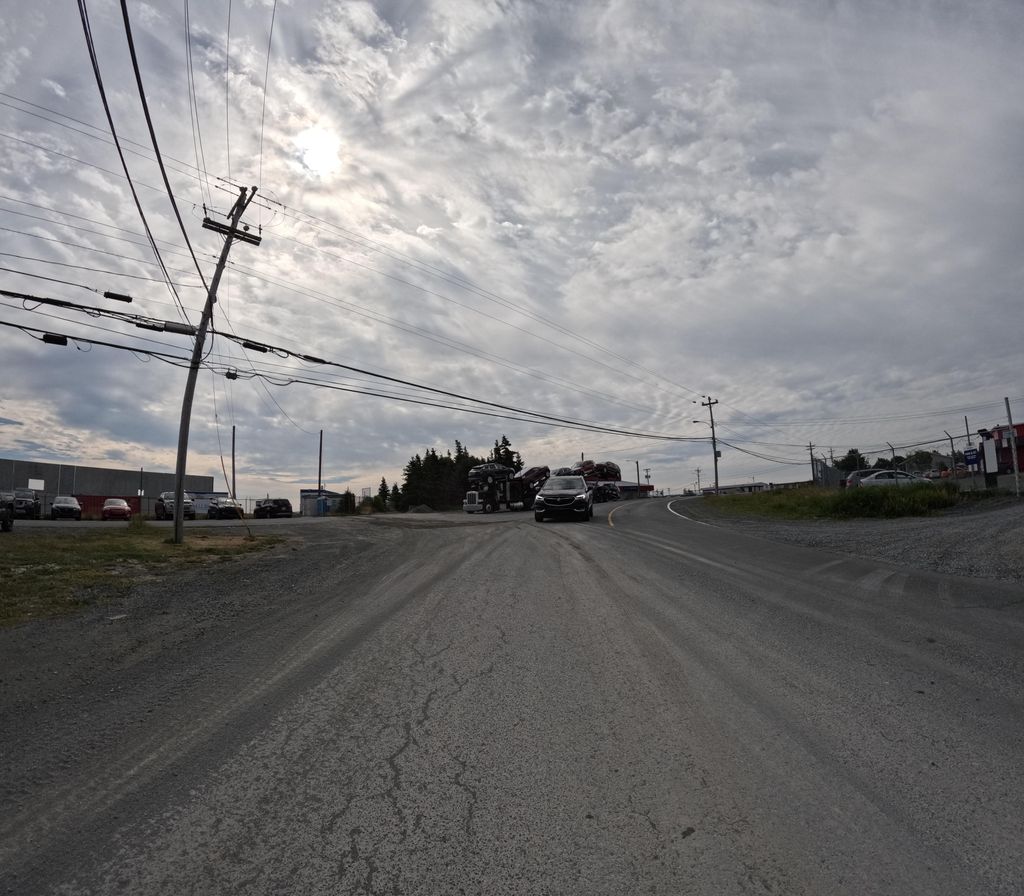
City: st_johns